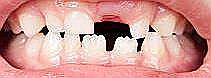
Condition: hypodontia